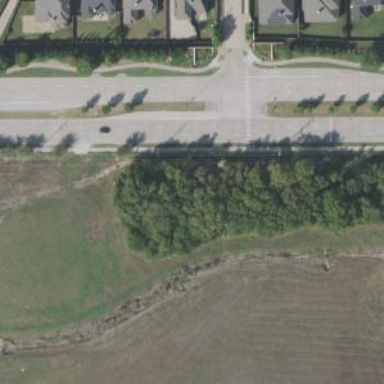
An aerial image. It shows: Marked footway crossing with zebra markings.